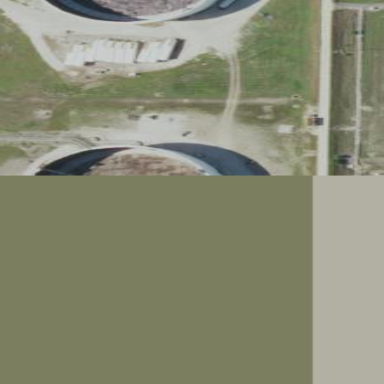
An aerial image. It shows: Storage tank created as man-made structure.